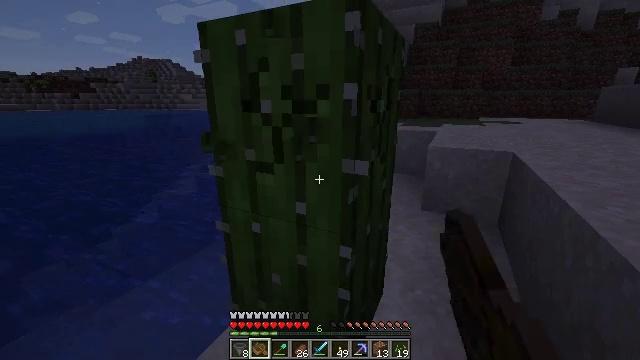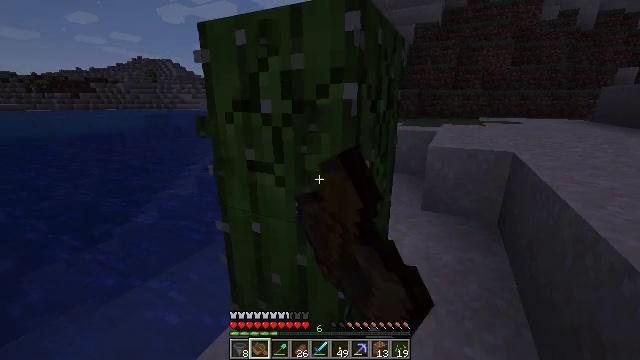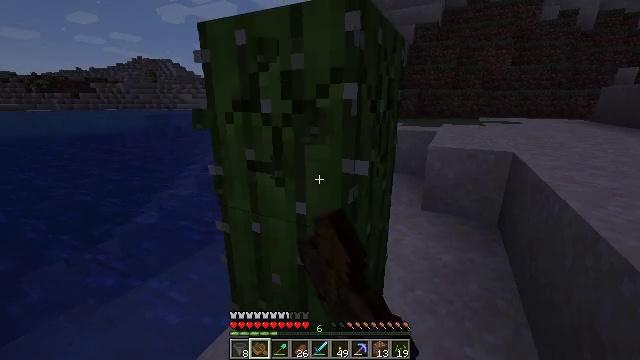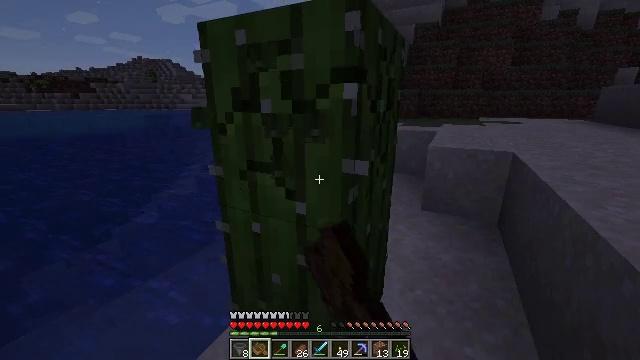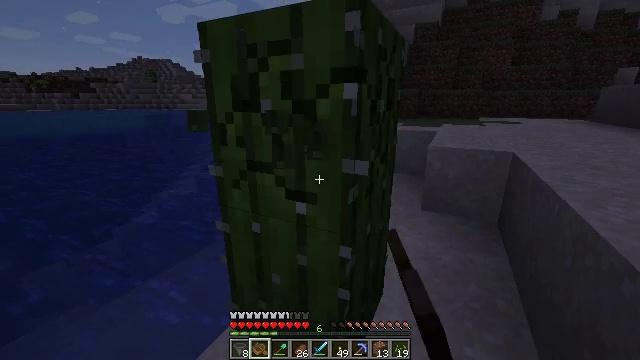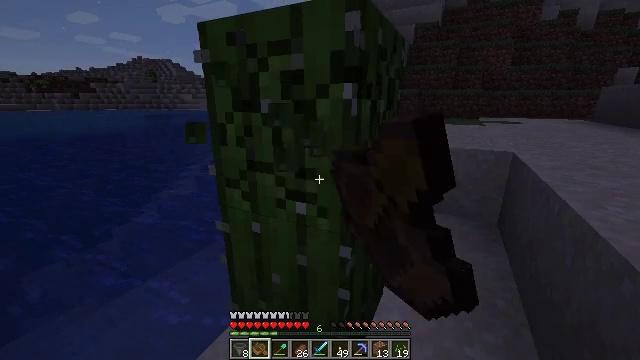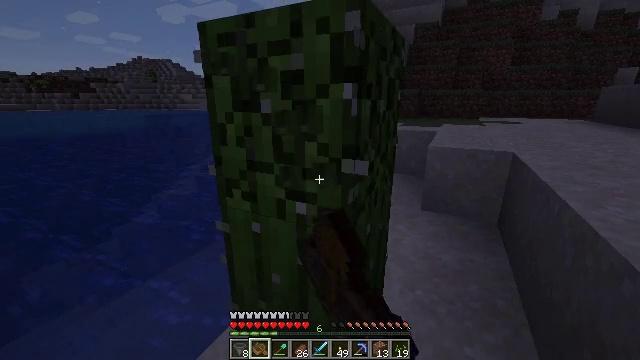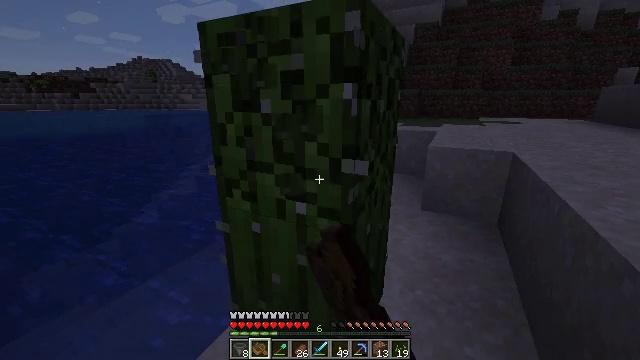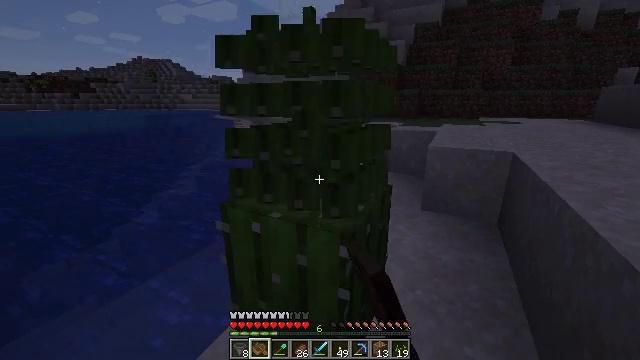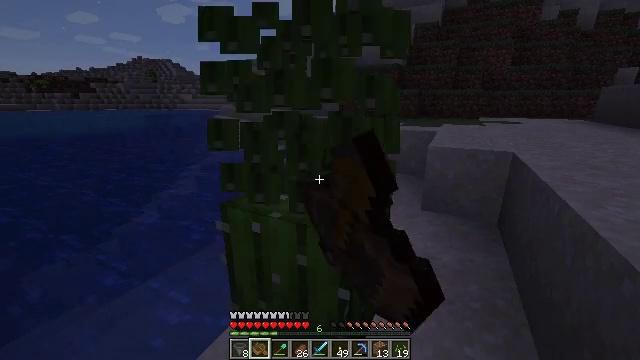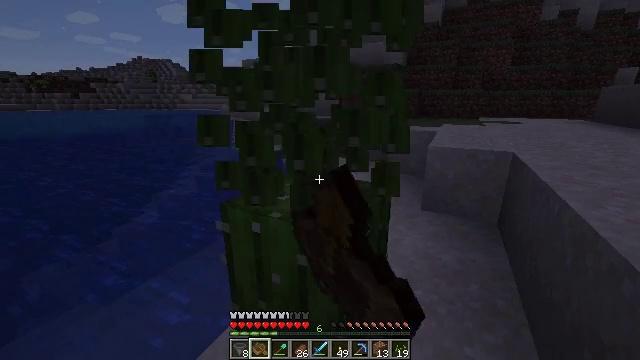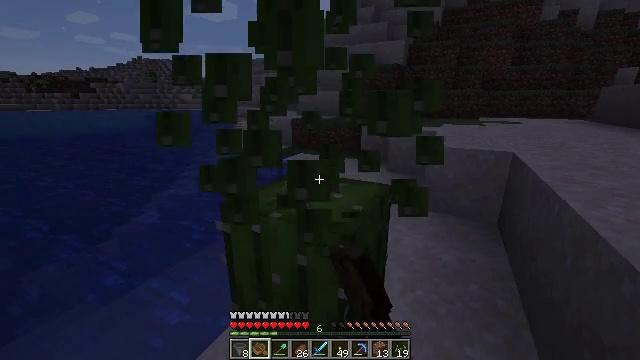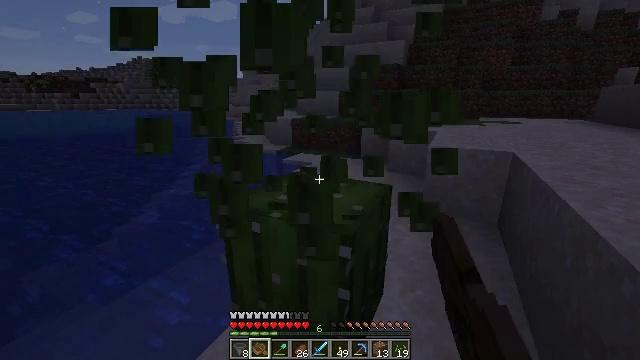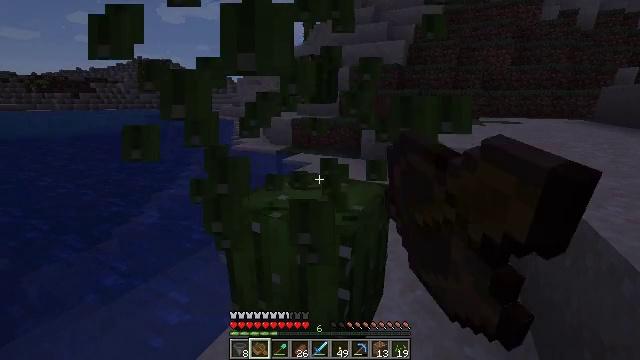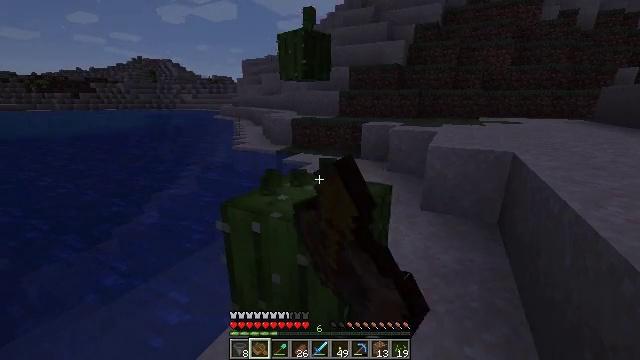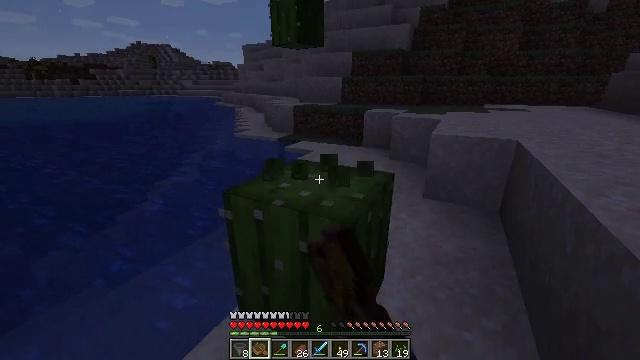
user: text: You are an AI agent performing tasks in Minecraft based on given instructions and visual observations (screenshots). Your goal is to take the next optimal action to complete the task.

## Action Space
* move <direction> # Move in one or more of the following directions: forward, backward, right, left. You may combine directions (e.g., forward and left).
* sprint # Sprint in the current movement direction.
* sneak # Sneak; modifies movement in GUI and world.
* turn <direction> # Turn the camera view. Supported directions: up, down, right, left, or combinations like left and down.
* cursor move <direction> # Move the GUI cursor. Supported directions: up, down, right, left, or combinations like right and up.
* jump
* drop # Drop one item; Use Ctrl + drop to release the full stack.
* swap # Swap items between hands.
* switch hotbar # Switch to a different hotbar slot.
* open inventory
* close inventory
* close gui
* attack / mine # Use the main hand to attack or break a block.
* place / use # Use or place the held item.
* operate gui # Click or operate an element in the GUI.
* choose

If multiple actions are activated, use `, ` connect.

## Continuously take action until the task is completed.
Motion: motion action
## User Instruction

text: Gather cactus by attacking it.
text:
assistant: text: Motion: attack / mine
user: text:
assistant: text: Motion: attack / mine
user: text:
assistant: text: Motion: attack / mine
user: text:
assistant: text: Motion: attack / mine
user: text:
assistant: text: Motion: attack / mine
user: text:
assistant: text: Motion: attack / mine
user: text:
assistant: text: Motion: attack / mine
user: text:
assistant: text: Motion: attack / mine
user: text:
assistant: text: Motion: attack / mine
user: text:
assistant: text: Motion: attack / mine
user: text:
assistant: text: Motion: attack / mine
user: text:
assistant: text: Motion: attack / mine
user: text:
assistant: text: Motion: attack / mine
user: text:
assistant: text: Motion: attack / mine
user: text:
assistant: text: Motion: turn down, attack / mine
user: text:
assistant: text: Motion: turn down, attack / mine
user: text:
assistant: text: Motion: turn down, attack / mine
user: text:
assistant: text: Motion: attack / mine
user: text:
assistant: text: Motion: attack / mine
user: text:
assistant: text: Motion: attack / mine
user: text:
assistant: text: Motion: attack / mine
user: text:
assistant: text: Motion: attack / mine
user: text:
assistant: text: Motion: attack / mine
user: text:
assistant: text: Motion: attack / mine
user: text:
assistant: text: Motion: attack / mine
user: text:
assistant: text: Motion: attack / mine
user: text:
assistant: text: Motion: attack / mine
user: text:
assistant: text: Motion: attack / mine
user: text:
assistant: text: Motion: attack / mine
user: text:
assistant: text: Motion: attack / mine